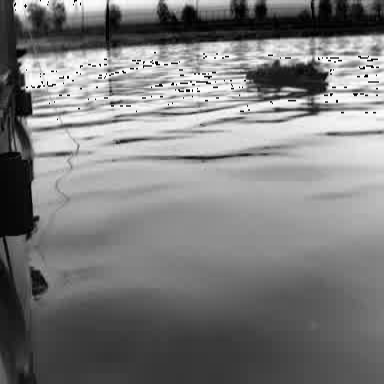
There is a container_ship in the infrared image.